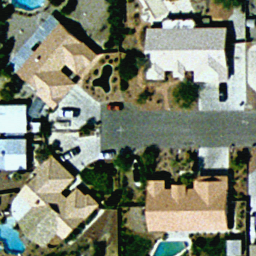
Label: residential